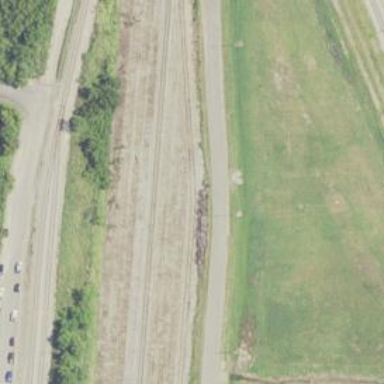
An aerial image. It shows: Abandoned railway spur.